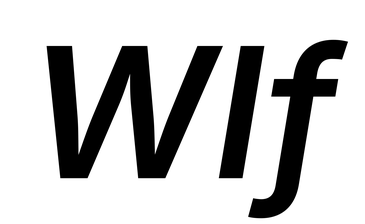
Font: Inter-Italic_SemiBold_Italic